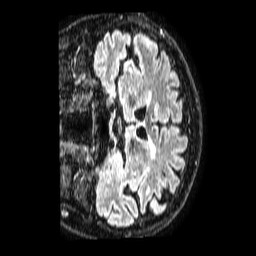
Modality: FLAIR
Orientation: coronal
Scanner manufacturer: philips
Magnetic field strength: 1.5 T
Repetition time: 4.8 s
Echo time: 0.3 s